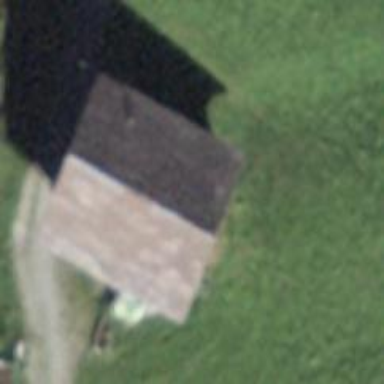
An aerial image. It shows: Barn.